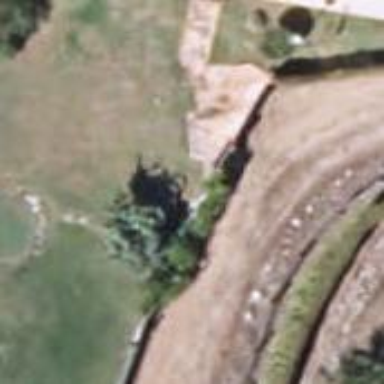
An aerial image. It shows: Fence.